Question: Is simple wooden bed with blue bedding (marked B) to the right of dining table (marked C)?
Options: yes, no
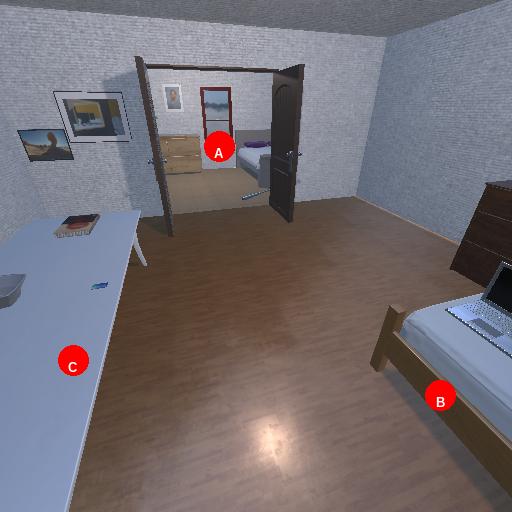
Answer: yes